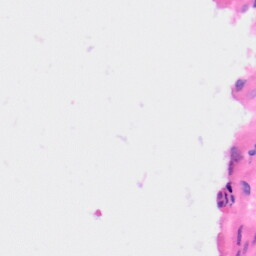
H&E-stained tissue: Kidney